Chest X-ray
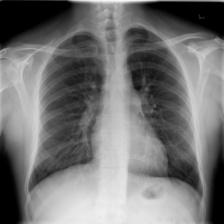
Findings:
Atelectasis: negative
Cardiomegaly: negative
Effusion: negative
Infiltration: positive
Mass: negative
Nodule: negative
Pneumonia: negative
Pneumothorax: negative
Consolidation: negative
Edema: negative
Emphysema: negative
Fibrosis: negative
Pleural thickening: negative
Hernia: negative